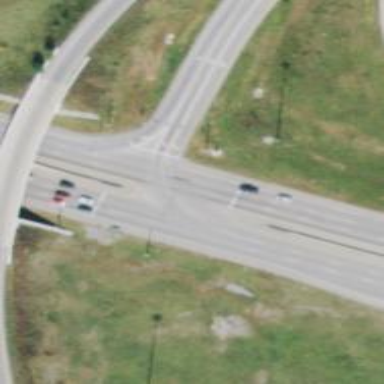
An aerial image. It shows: This image shows trunk highway that functions as expressway.